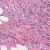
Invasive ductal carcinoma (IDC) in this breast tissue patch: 1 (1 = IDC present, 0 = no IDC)